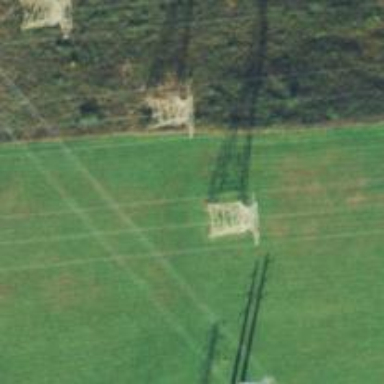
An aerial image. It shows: Lattice structure tower used for power transmission.